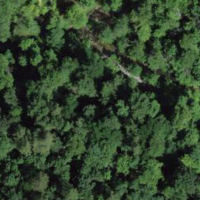
EUNIS habitat code: 41
Species observed at this site:
Lonicera acuminata
Equisetum telmateia
Cinclus cinclus
Aruncus dioicus
Fragaria vesca
Neottia ovata
Lamium galeobdolon